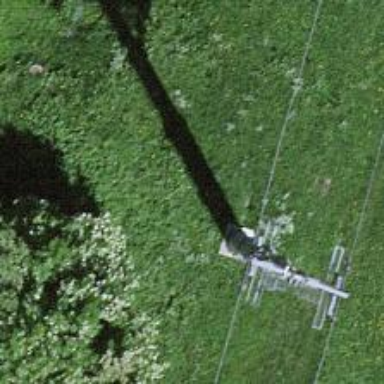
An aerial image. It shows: Pylon for aerialway.